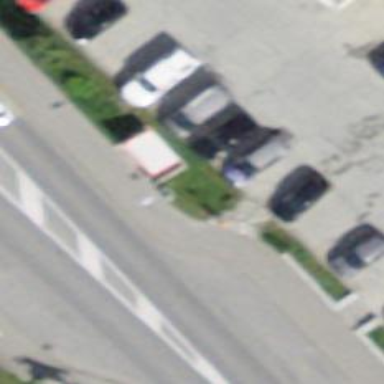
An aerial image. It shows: Bus stop with shelter. It is platform for public transport.